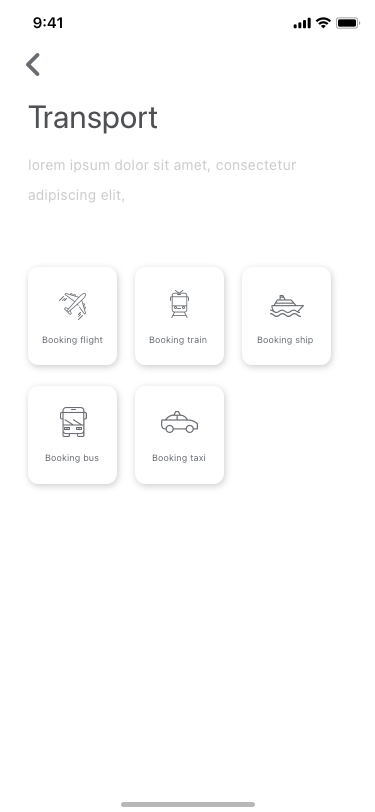
Text in this UI design:
Transport
Booking flight
Booking bus
Booking taxi
Booking train
Booking ship
lorem ipsum dolor sit amet, consectetur adipiscing elit,